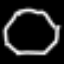
Label: octagon